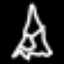
Label: The Eiffel Tower